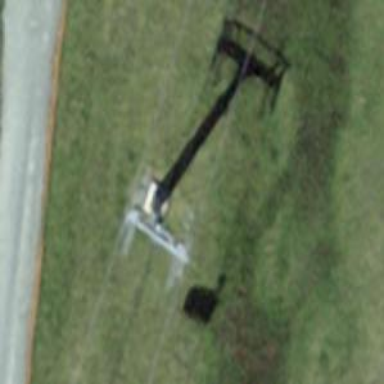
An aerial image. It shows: Chair lift captured from aerial perspective.